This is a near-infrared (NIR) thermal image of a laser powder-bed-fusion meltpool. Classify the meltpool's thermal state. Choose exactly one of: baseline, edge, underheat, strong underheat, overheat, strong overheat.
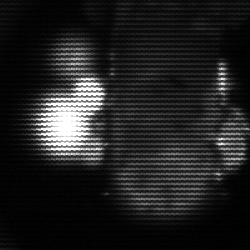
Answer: strong underheat